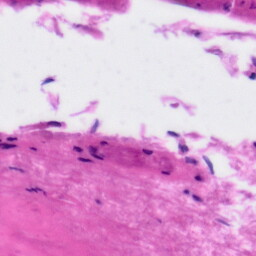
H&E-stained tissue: Tonsil